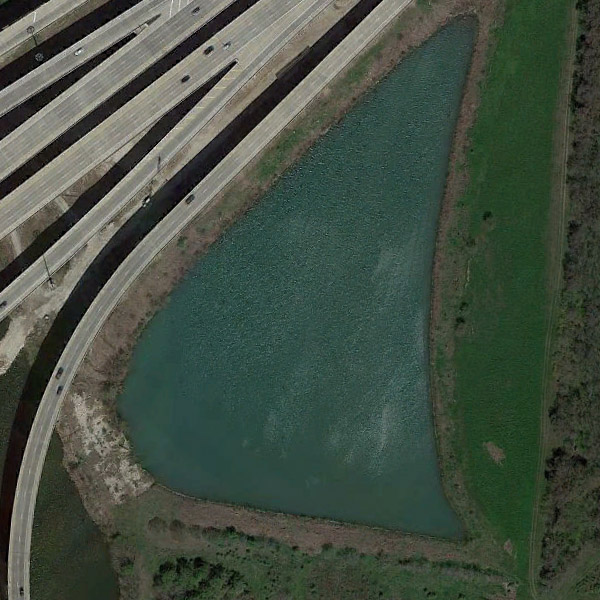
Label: Pond